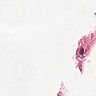
Metastatic tissue present: no